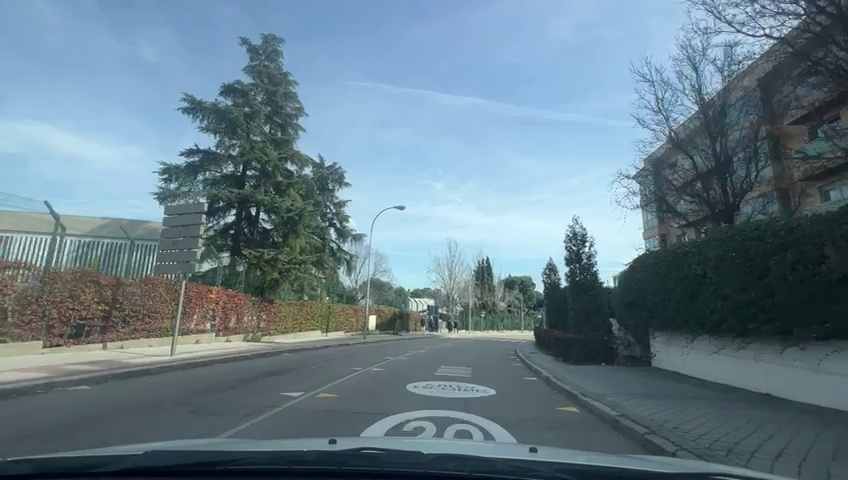
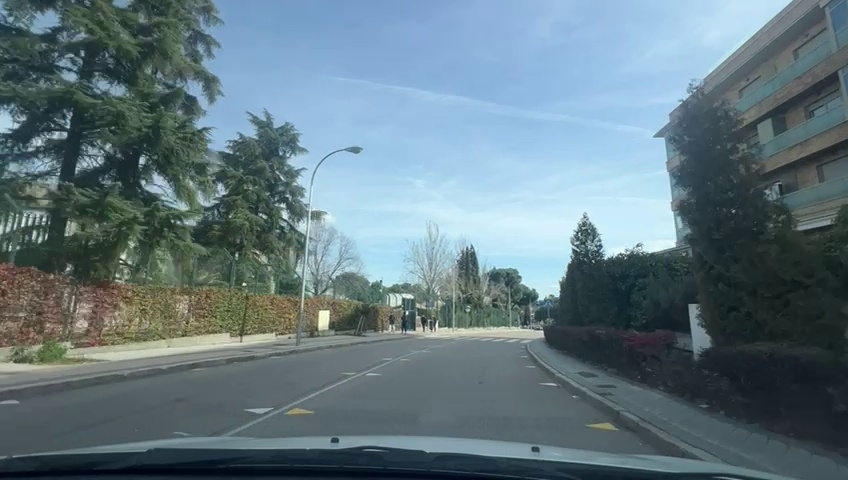
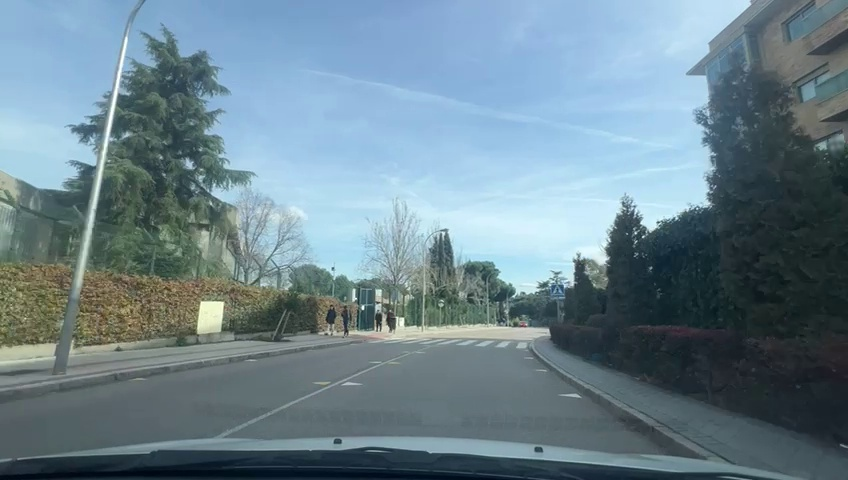
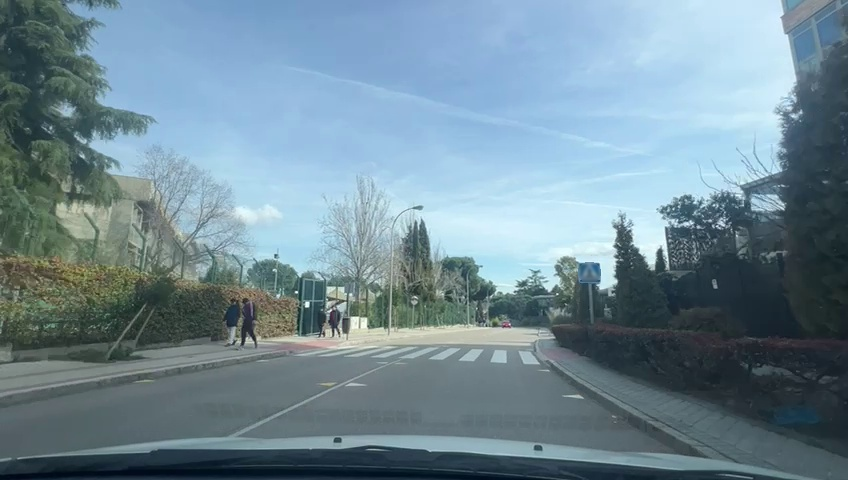
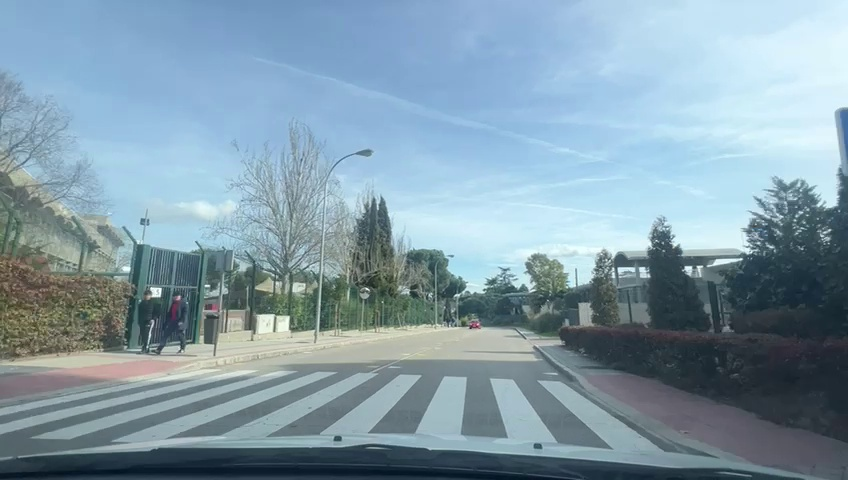
Situation: empty
Question: Are pedestrians, cyclists or motorbikes moving alongside the ego vehicle on the right side?
Answer: No
Reasoning: There are in the opposite way, quite far from the ego some pedestrians

Situation: empty
Question: Could a pedestrian's current path intersect with the trajectory of the ego vehicle?
Answer: No
Reasoning: There are not pedestrian near to ego lane, only a group of pedestrians standing on left opposite side of the street

Situation: empty
Question: Are pedestrians, cyclists or motorbikes moving alongside the ego vehicle on the left side?
Answer: No
Reasoning: There are not pedestrian near to ego lane, only a group of pedestrians standing on left opposite side of the street

Situation: empty
Question: Is the ego vehicle currently traveling within an acceleration or merge lane?
Answer: No
Reasoning: Ego is driving on a urban street with one lane of ego direction and one lane of opposite direction